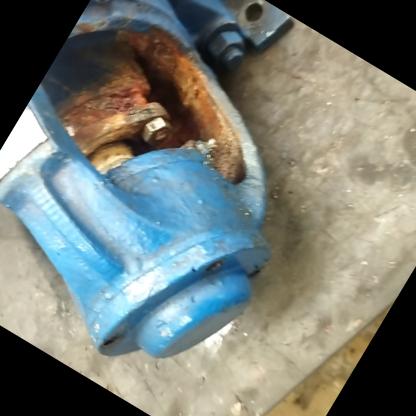
Klasa: inne